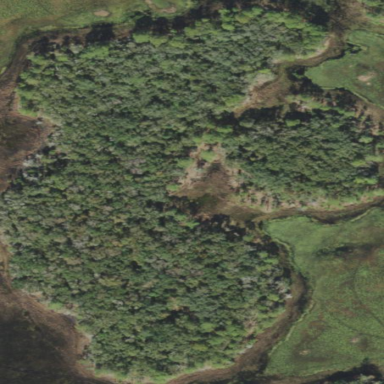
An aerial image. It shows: Mixed woodland area with various types of leaves.